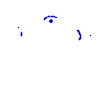
Particle: kaon